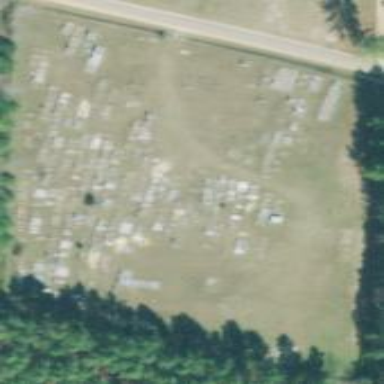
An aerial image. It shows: Cemetery.